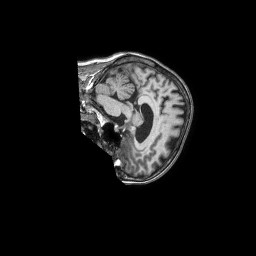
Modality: T1w
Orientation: sagittal
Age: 68
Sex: female
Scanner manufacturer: philips
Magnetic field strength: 1.5 T
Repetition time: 0.007268 s
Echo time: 0.00332 s